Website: home-depot
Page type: billing-address
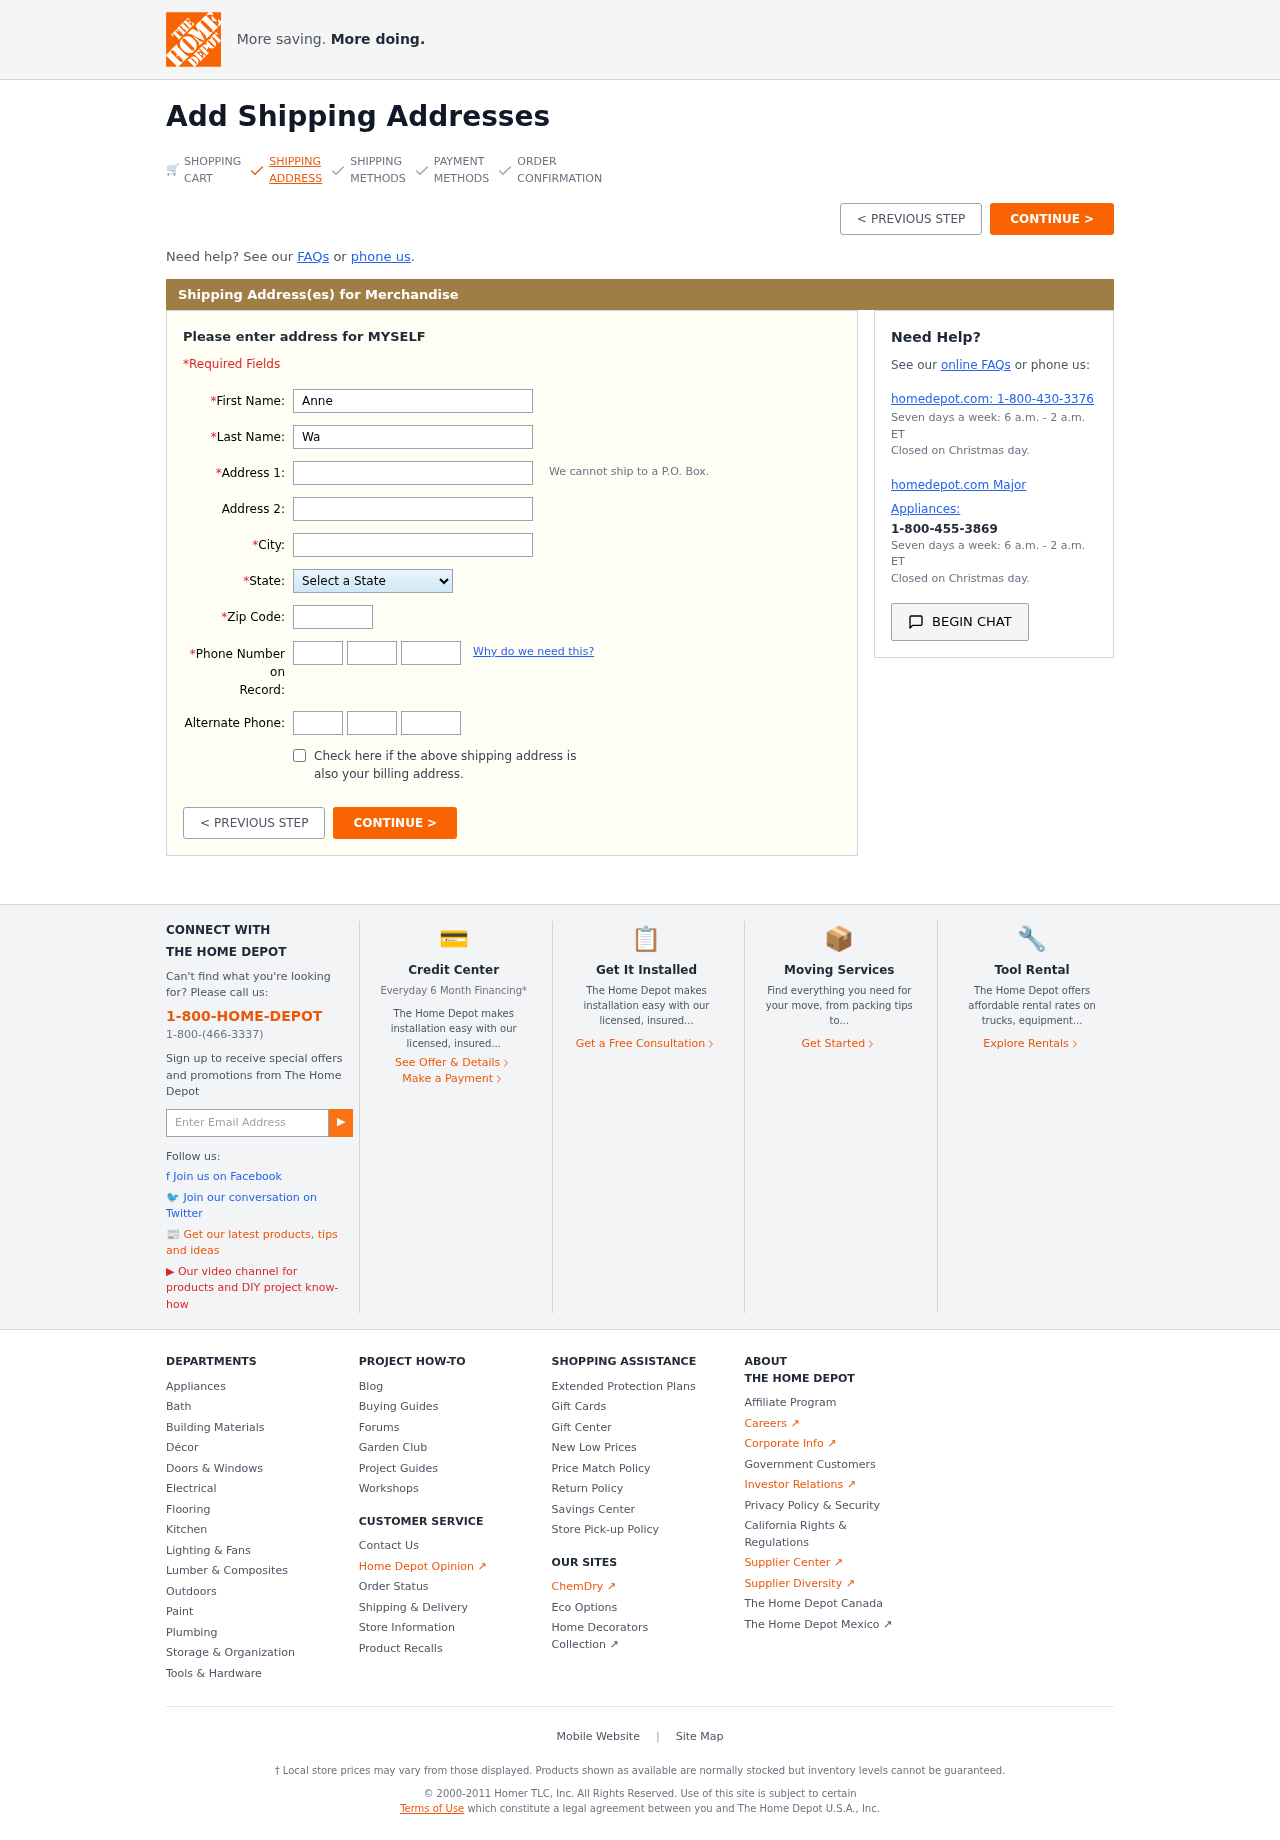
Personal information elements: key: PII_STATE
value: MP
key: PII_FIRSTNAME
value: Anne
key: PII_LASTNAME
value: Ware
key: PII_STREET
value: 093 Morales Route
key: PII_STREET2
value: Suite 125
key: PII_CITY
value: Lake Chelseafort
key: PII_POSTCODE
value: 02181
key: PII_PHONE_AREA
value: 677
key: PII_PHONE_PREFIX
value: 726
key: PII_PHONE_LINE
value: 9566